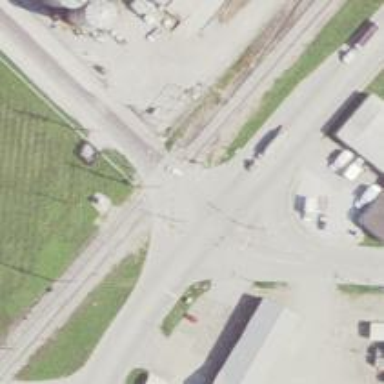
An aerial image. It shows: Railway level crossing.